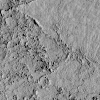
Atmospheric dust classification: not_dusty